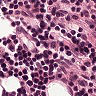
Metastatic tissue present: no